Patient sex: F
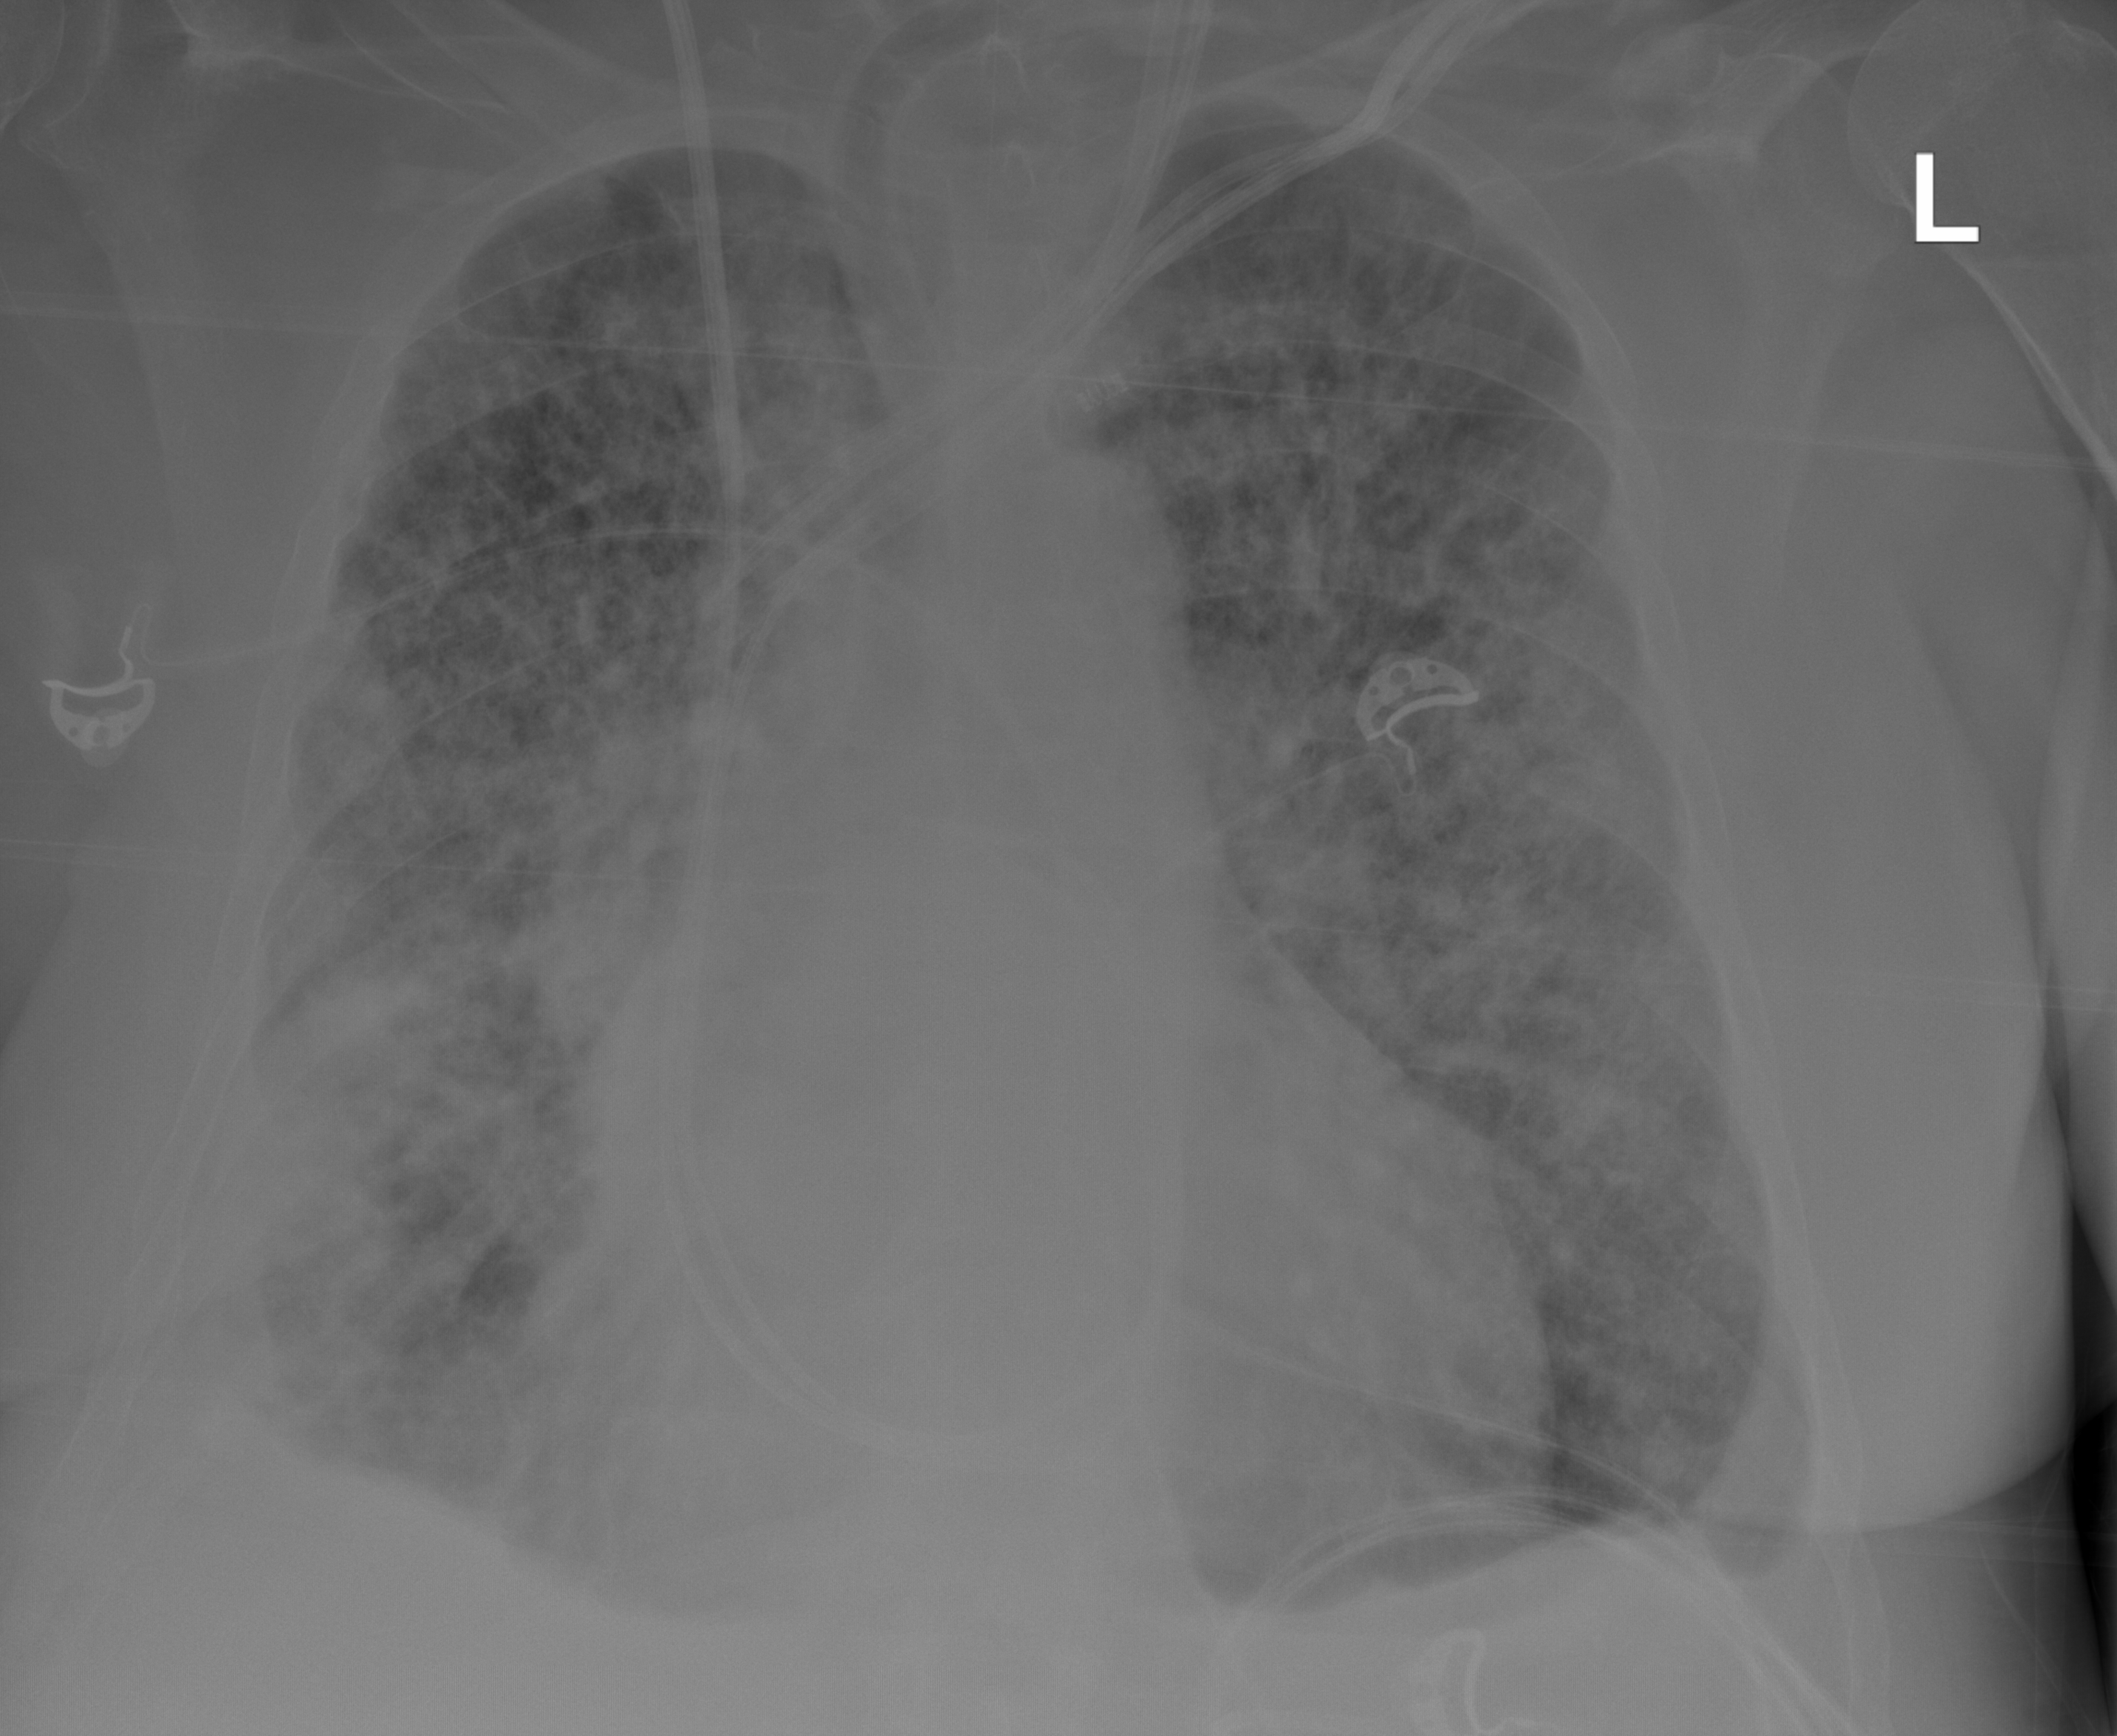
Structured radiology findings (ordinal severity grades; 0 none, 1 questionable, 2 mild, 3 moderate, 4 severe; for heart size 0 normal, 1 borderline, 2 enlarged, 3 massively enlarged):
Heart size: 2
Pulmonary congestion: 0
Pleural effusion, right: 3
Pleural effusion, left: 2
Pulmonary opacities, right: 4
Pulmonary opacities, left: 4
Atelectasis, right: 4
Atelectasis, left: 4